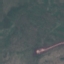
Land use / land cover: HerbaceousVegetation